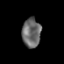
Tissue: prostate
Cell type: T cells
Senescence score: 0.3505
Nuclear area (px): 532
Mean DAPI intensity: 106.586